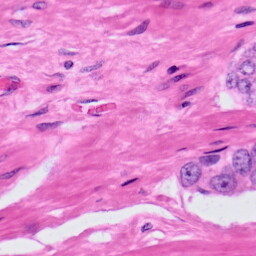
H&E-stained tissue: Prostate